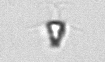
Label: Pyramimonas